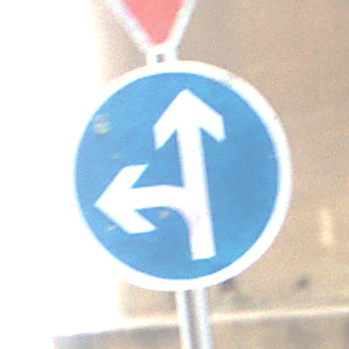
Verkehrszeichen: VorgeschriebeneFahrtrichtungGeradeausOderLinks
Zusatzzeichen oben: VorfahrtGewaehren
Umgebung: Roofed, Beach
Tageszeit: Midday
Wetter: Overcast
Licht: Natural
Jahreszeit: NotSpecified
Kontrast: LowContrast